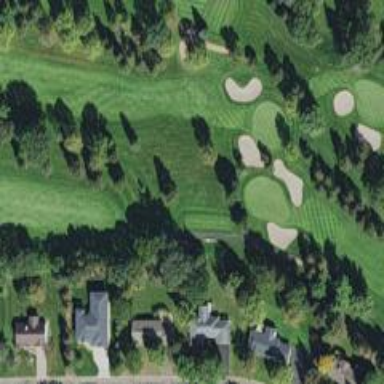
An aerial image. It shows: Rough grassy area used for golf.